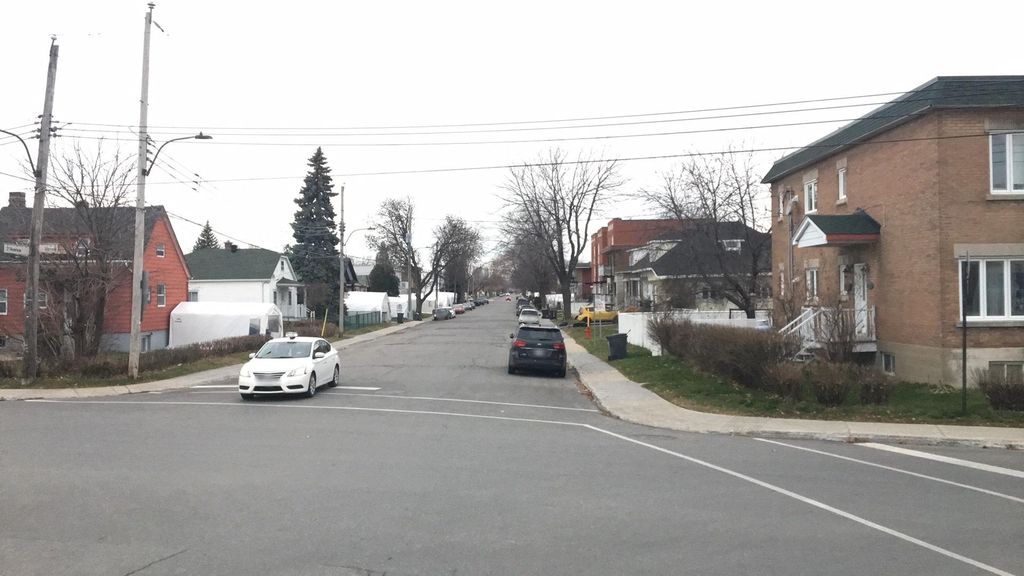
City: montreal